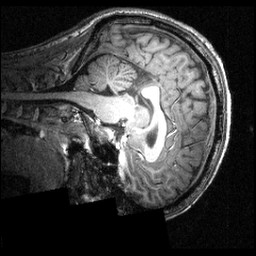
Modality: T1w
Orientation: sagittal
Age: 26
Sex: male
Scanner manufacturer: siemens
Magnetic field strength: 3.951 T
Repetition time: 1.5 s
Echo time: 0.00335 s